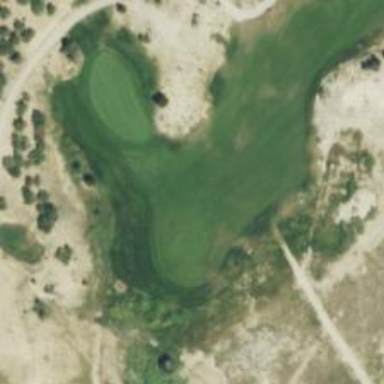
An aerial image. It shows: View of golf hole.